Field crop: maize
Growth stage: 2
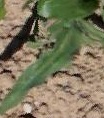
Species: maize